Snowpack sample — Buffalo Mountain, Silverthorne, Colorado, USA (1/25/25, 10:11 AM MST)
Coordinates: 39.6222, -106.1139
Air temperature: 22 °F
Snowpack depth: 110 cm
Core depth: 40 cm
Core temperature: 46.4 °F
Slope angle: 12°, slope face: 102°
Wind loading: high
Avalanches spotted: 0
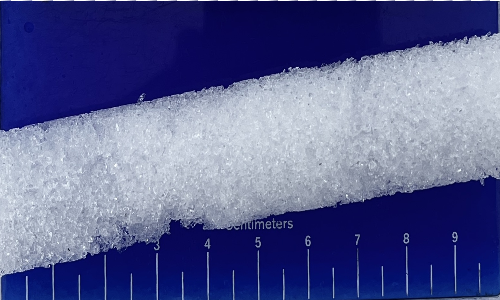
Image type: core
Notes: No avalanches nearby, collected on the outskirts of a fire break 15 meters from the treeline, on way to Buffalo and Red Mountain